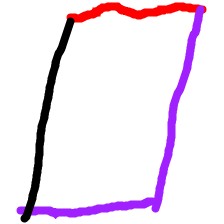
Shape: parallelogram